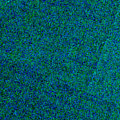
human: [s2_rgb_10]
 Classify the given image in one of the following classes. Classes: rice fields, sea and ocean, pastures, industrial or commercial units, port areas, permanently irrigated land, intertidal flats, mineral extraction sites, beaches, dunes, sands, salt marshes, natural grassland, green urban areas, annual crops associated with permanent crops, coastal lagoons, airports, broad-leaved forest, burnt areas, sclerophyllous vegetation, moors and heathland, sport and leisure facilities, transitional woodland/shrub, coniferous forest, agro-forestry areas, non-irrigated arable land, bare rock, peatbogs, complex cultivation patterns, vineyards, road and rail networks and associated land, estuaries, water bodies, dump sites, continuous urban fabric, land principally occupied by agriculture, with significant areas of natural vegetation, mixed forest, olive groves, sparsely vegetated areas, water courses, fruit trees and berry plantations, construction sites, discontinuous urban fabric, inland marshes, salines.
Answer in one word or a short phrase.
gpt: sea and ocean